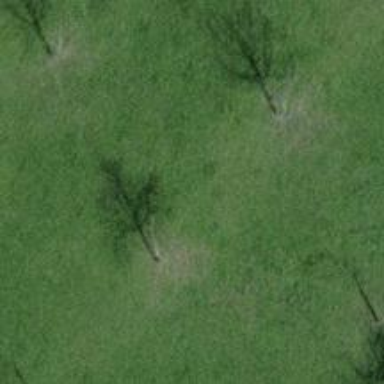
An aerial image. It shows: Row of trees in natural setting.